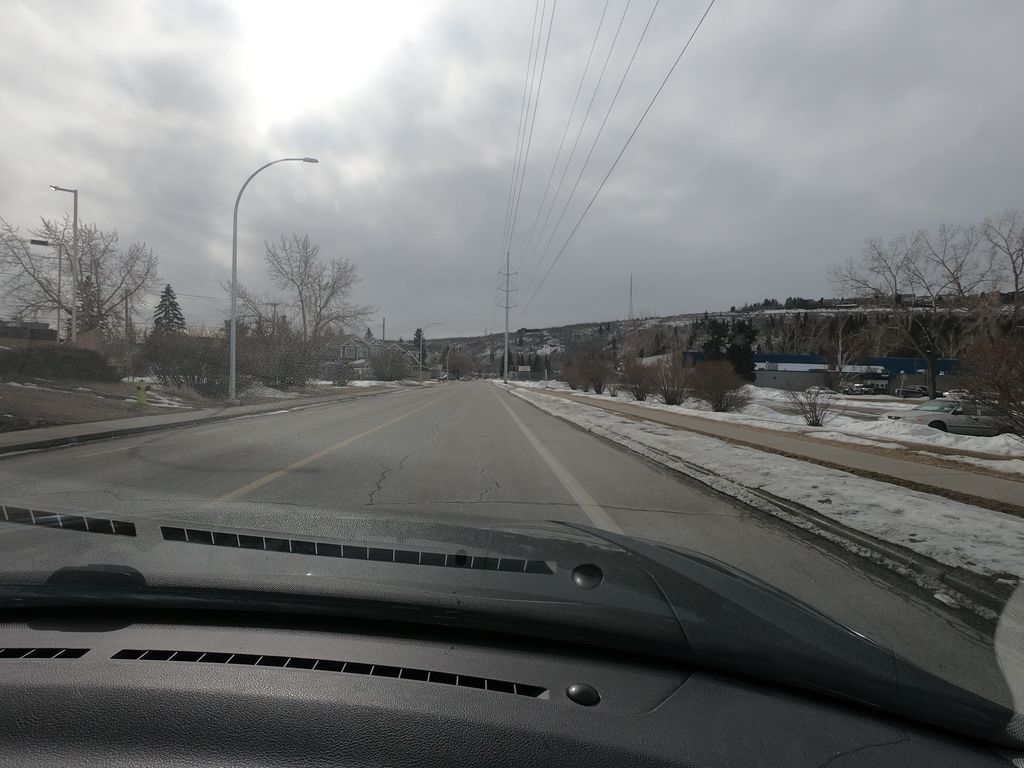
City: calgary